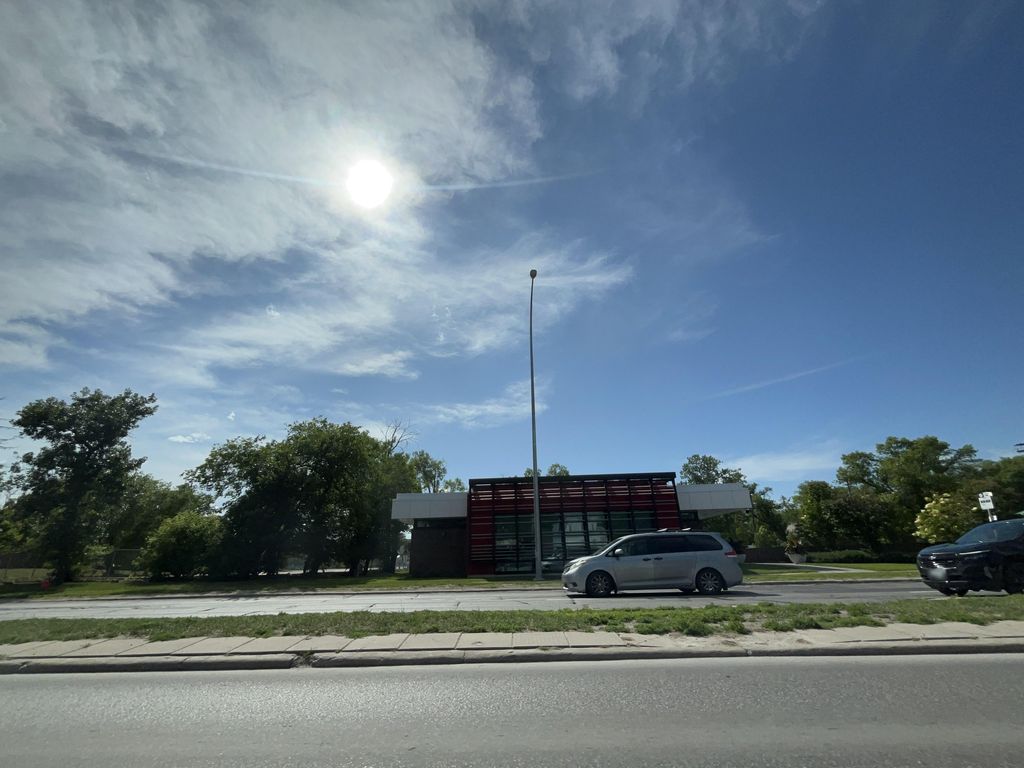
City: winnipeg